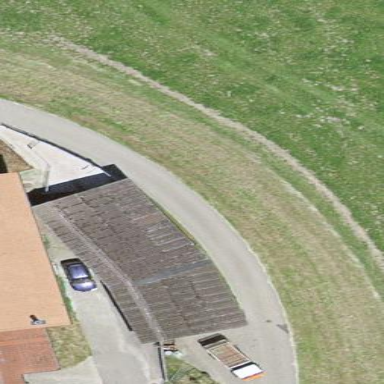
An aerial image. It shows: Shed building.